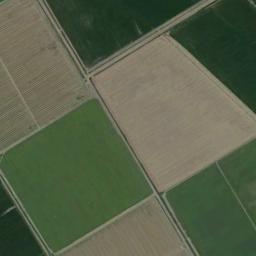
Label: rectangular_farmland